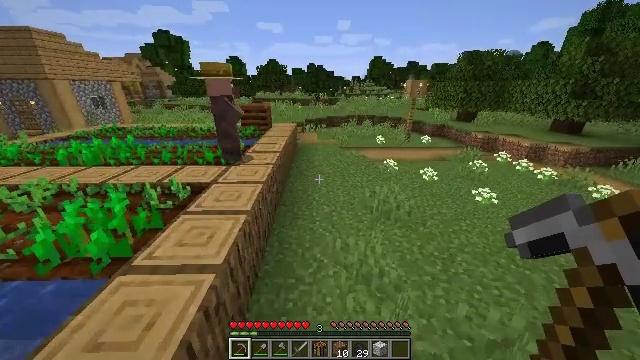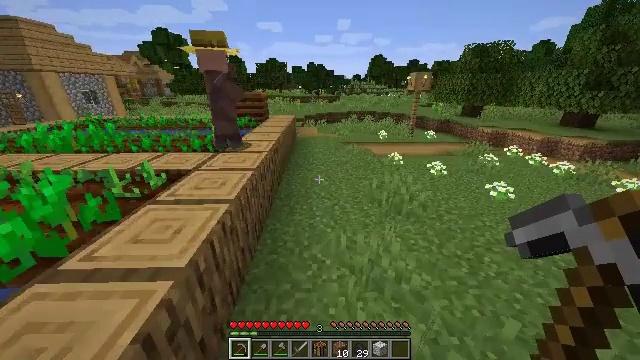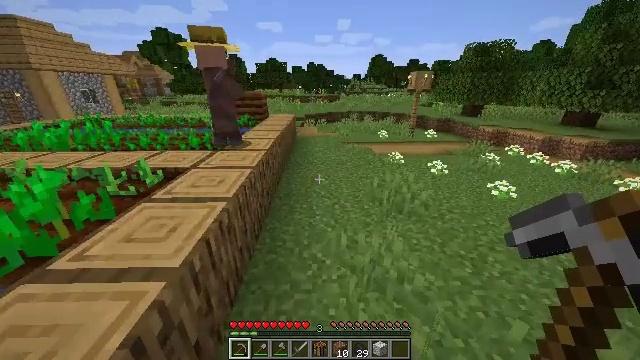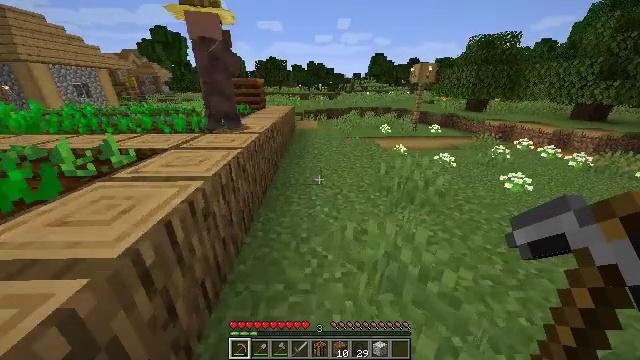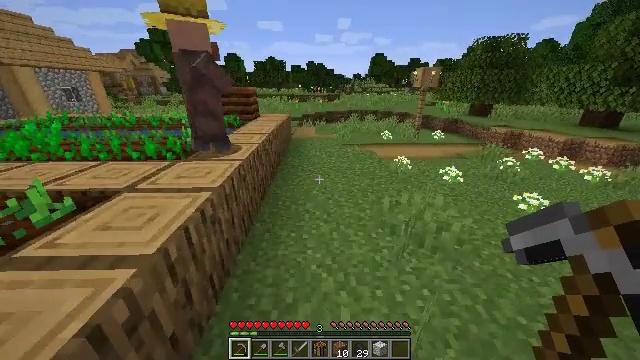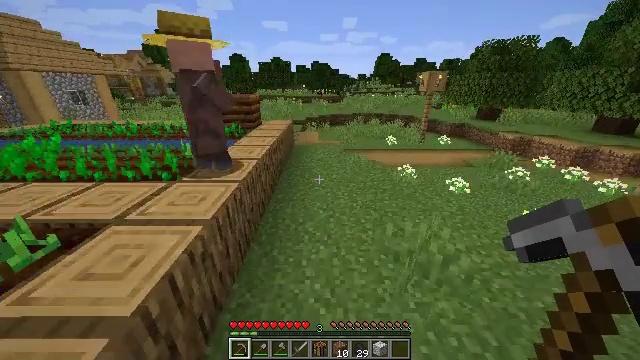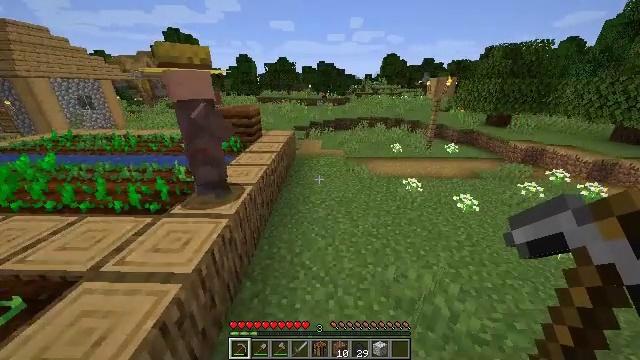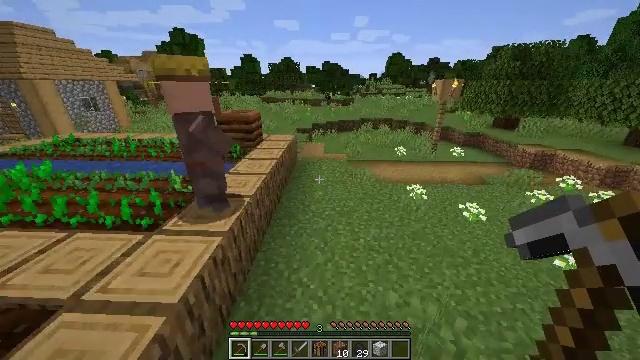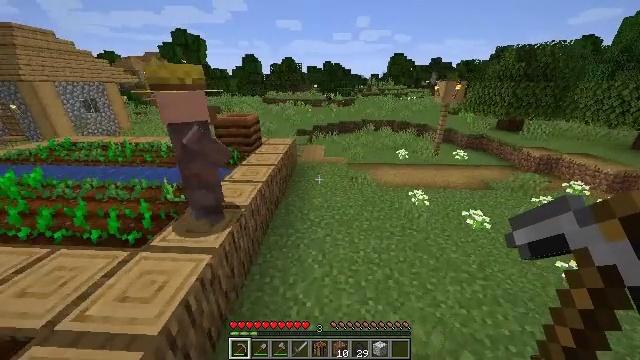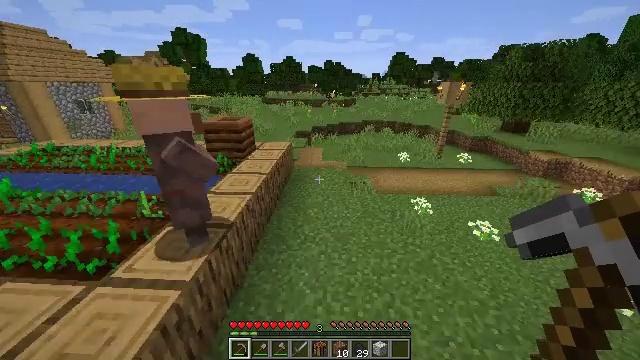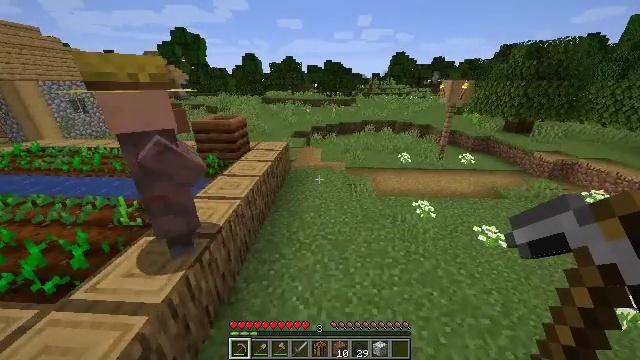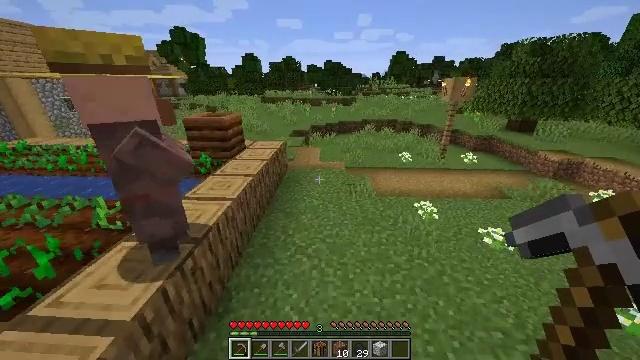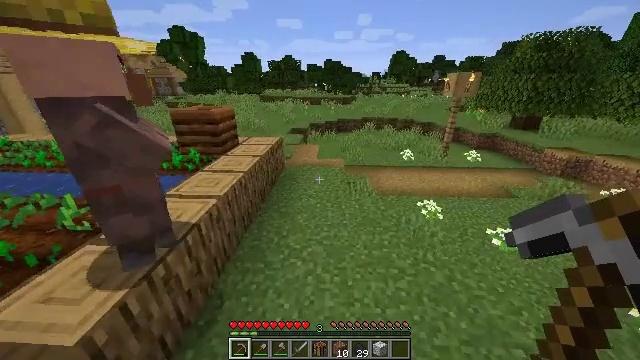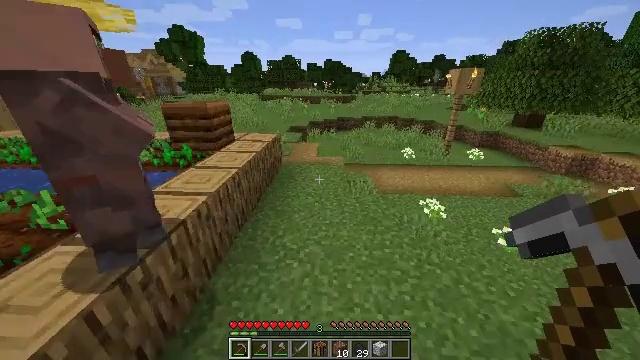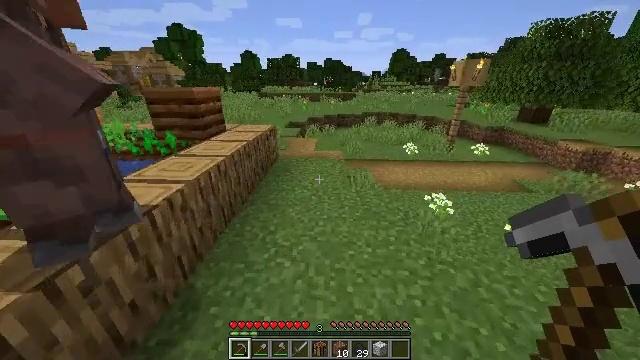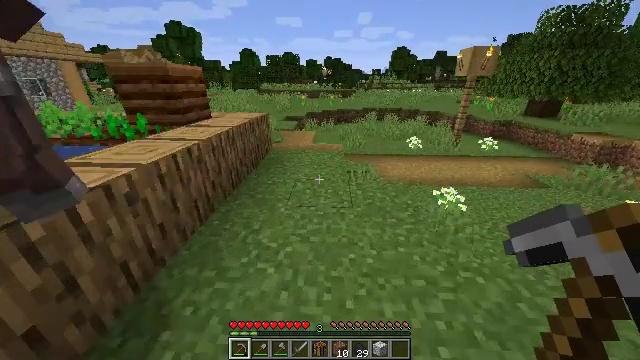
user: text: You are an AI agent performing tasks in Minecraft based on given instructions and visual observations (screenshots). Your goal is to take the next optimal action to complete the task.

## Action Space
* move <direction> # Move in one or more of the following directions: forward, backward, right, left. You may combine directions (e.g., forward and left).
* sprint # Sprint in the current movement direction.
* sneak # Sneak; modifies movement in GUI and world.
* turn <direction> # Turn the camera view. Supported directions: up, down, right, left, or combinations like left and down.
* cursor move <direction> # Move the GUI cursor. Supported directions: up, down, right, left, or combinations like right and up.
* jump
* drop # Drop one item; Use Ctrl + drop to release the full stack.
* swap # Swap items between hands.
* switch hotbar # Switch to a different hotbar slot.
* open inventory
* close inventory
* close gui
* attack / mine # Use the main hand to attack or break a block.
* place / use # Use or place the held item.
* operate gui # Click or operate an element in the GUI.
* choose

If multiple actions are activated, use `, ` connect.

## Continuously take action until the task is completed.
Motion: motion action
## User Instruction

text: Collect a hay block for crafting.
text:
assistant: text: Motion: move forward, sprint, jump
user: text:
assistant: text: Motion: move forward, sprint, jump
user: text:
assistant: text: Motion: move forward and move right, sprint, jump
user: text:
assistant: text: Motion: move forward and move right, sprint, jump
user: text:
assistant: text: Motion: move forward and move right, sprint, turn left, jump
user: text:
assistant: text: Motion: move forward and move right, sprint, turn left, jump
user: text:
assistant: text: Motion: move forward, sprint, turn left, jump
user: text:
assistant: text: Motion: move forward, sprint, jump
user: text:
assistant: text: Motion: move forward, sprint, jump
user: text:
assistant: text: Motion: move forward, sprint, jump
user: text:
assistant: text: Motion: move forward, sprint, jump
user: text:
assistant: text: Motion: move forward, sprint, jump
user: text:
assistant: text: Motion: move forward, sprint, jump
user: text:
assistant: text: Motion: move forward, sprint, jump
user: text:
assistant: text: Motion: move forward, sprint, jump
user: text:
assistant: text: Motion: move forward, sprint, jump
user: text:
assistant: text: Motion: move forward, sprint, jump
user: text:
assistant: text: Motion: move forward, sprint, jump
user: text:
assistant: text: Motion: move forward, sprint, turn left, jump
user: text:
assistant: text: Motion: move forward, sprint, turn left, jump
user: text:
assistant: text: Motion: move forward, sprint, turn left, jump
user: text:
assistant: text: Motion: move forward, sprint, turn left, jump
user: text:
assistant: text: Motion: move forward, sprint, turn left, jump
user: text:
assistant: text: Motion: move forward, sprint, turn left, jump
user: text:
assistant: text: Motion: move forward, sprint, turn left, jump
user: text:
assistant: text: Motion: move forward, sprint, turn left, jump
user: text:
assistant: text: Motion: move forward, sprint, turn left, jump
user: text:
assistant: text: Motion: move forward, sprint, turn left, jump
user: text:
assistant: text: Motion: move forward, sprint, turn left, jump
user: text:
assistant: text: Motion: move forward, sprint, turn left, jump